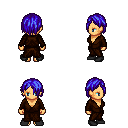
a pixel art fantasy rpg character, female body template, human, tanned skin, brown robe, metal pants, blue bangs hairstyle, black shoes, four views (front, back, left, right), 2x2 character sprite sheet, small pixel art, hard edges, no anti-aliasing